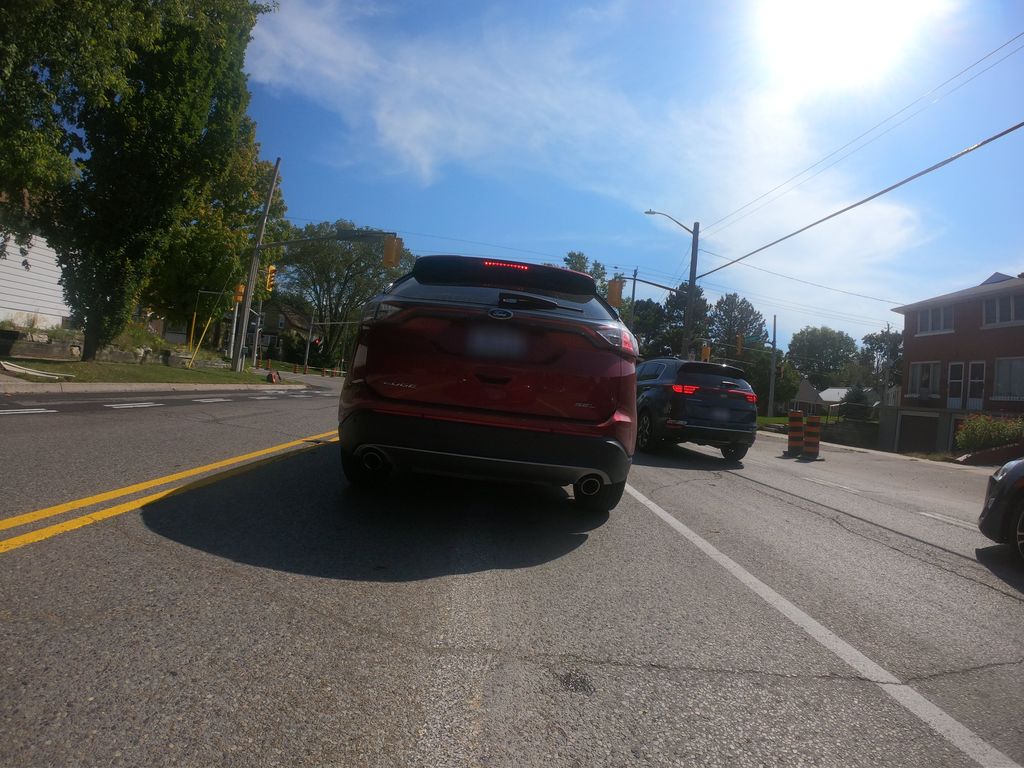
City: kitchener-waterloo